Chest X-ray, PA view. Patient: 60 years old, sex M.
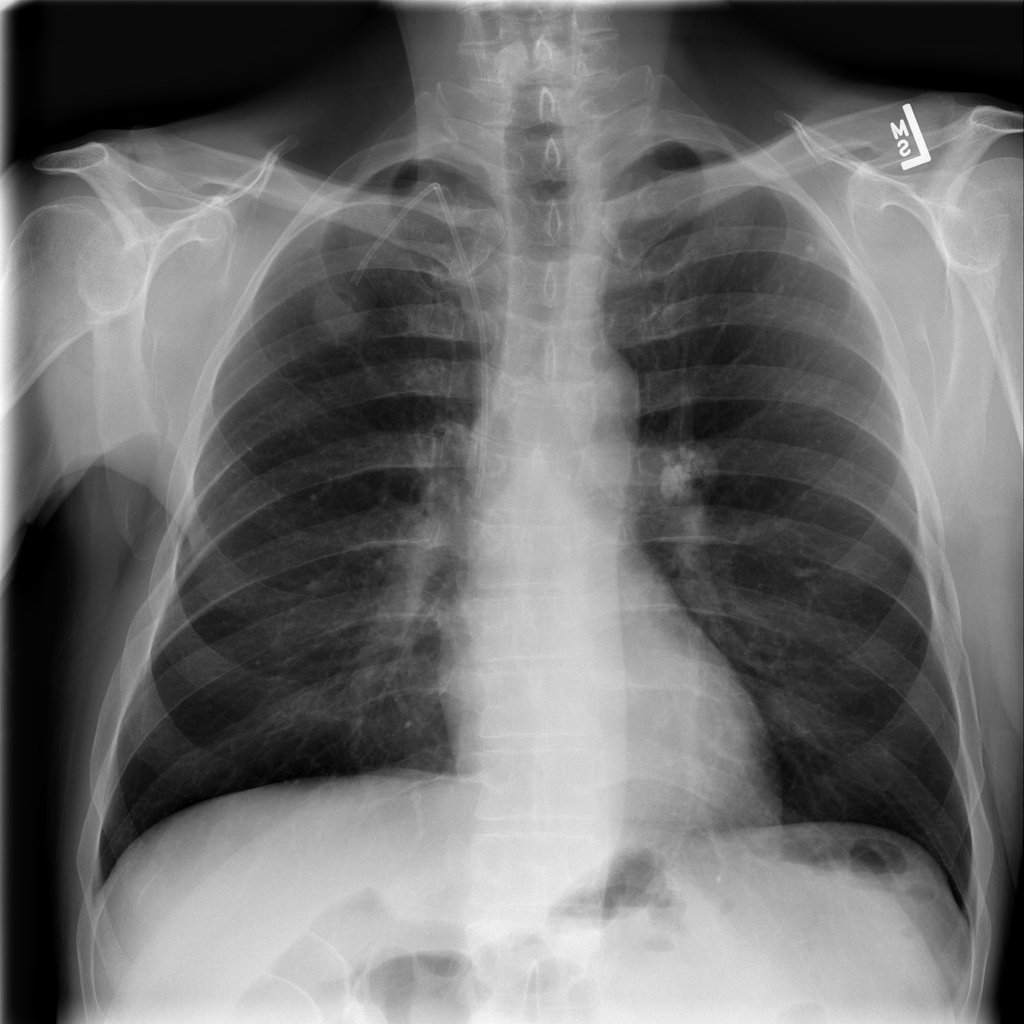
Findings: No Finding